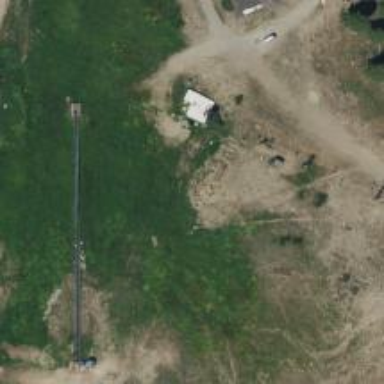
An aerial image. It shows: Intermediate difficulty ski slope.